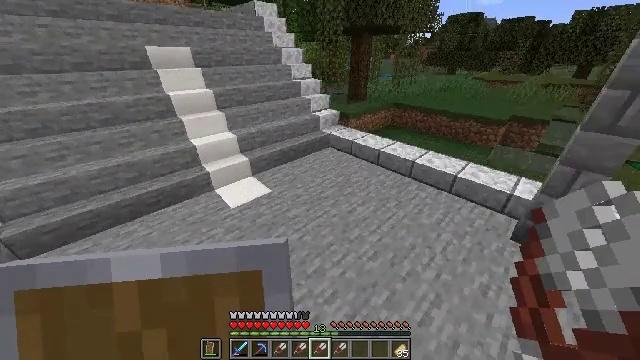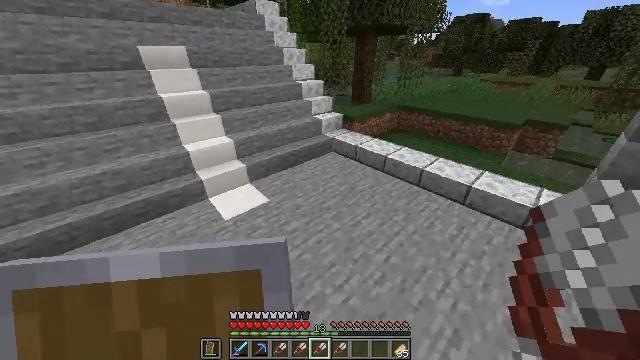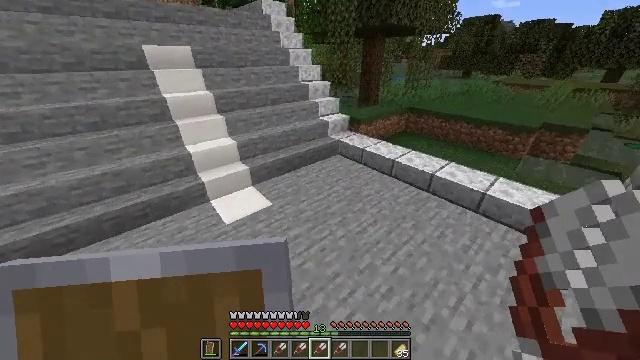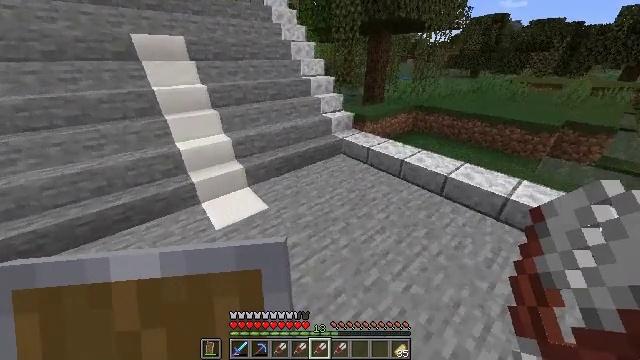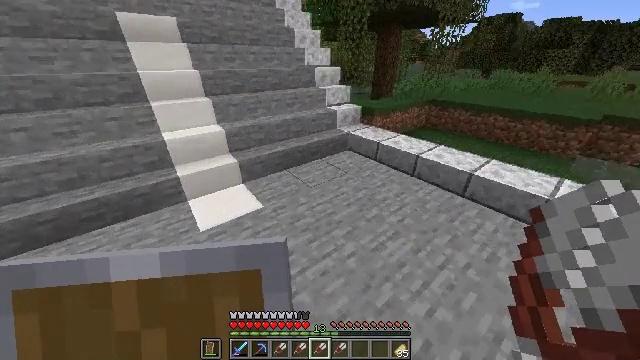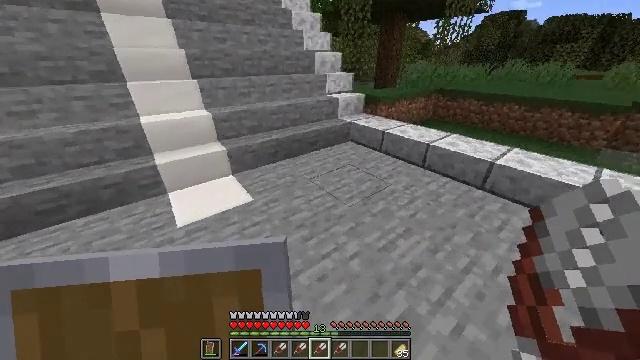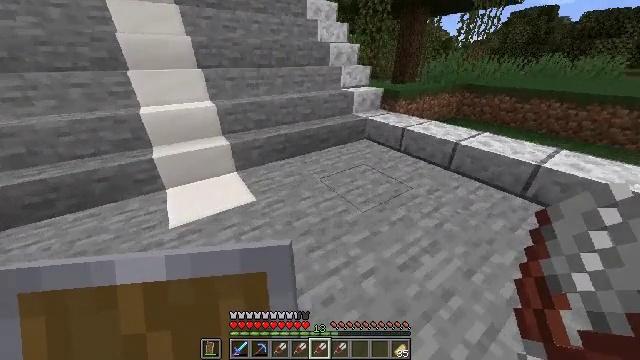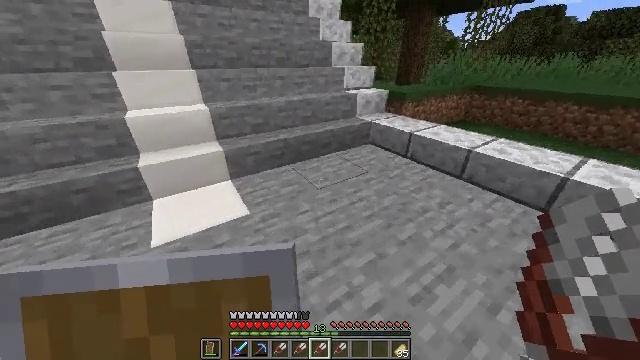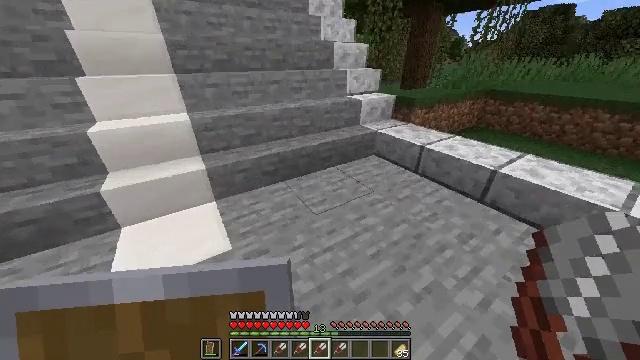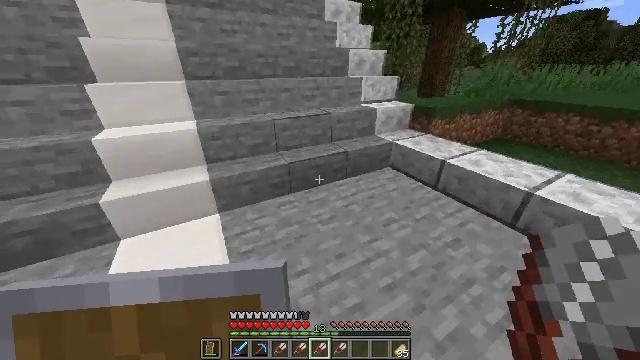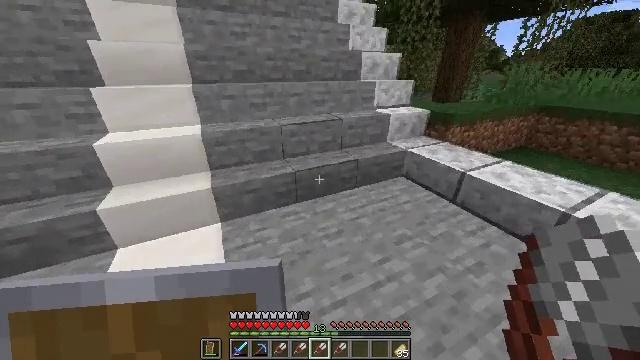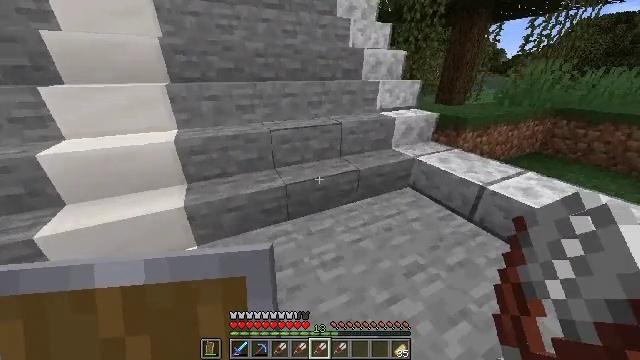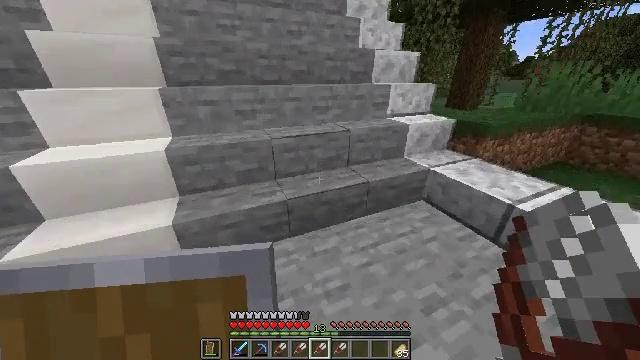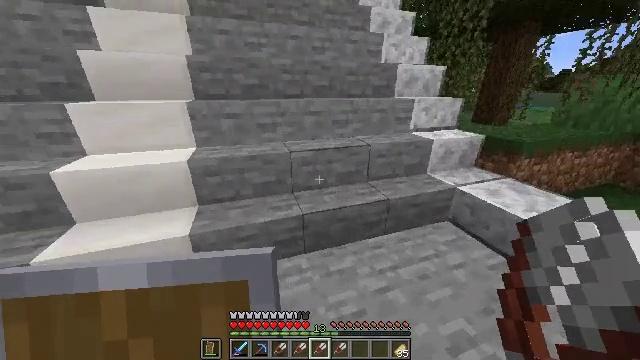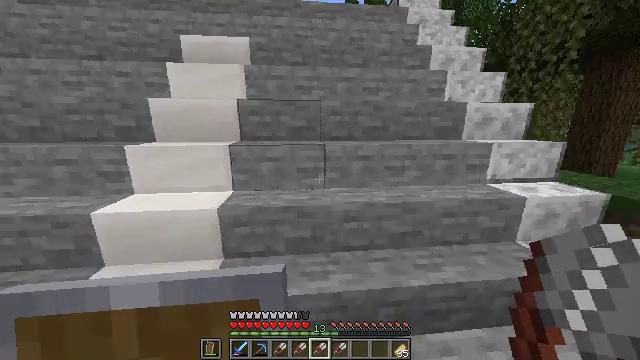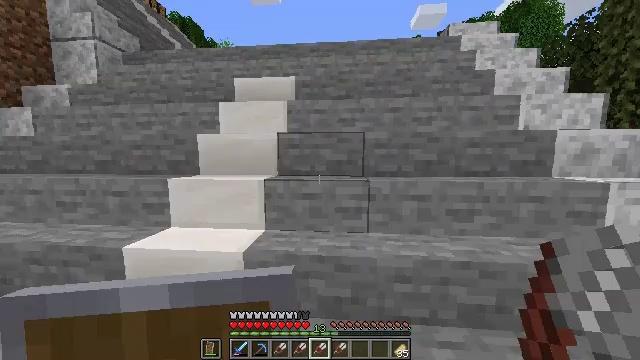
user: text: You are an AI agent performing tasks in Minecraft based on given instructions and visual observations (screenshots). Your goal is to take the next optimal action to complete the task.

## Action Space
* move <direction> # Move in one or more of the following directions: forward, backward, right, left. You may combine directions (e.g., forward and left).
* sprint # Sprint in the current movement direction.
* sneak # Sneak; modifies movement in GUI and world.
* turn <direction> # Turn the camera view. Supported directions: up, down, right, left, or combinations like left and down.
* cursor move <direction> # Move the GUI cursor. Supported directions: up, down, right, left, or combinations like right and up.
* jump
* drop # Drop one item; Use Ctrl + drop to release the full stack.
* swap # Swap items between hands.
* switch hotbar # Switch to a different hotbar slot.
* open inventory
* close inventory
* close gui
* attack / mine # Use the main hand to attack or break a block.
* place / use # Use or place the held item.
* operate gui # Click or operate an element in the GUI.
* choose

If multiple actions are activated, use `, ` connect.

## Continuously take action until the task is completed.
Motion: motion action
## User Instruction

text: Remove birch leaves from trees.
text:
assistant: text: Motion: move forward
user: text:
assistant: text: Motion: move forward, turn left
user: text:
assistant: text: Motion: move forward, turn left
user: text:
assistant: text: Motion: move forward, turn left
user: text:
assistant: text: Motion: move forward
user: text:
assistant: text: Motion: move forward, turn left
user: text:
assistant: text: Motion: move forward
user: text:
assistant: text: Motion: move forward
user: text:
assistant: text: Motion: move forward, turn left and up
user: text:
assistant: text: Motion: move forward, turn left
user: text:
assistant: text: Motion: move forward
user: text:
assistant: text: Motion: move forward, turn left
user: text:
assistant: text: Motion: move forward, turn left and up
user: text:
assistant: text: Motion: move forward, turn left and up
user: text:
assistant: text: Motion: move forward, turn left and up
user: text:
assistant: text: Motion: move forward, turn up
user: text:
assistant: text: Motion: move forward, turn right and up
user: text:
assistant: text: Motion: move forward
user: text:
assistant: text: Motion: move forward
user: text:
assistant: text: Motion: move forward
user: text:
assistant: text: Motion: move forward
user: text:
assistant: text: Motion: move forward
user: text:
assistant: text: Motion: move forward
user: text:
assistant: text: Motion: move forward
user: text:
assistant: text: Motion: move forward
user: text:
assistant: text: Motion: move forward
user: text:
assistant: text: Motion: move forward
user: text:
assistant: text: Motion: move forward, turn left
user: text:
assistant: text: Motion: move forward, turn left and down
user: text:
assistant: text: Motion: move forward